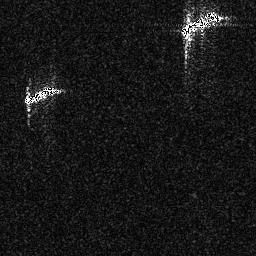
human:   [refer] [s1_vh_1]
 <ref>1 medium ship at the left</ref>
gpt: <box>[[8, 33, 24, 40, 0]]</box>